【题型】填空题　【知识点】解析几何　【难度】medium
已知双曲线 \(\dfrac{x^2}{a^2} - \dfrac{y^2}{6 - a^2} = 1 (a > 0)\) 的左、右焦点分别为 \(F_1\)、\(F_2\)，通过 \(F_2\) 且倾斜角为 \(\dfrac{\pi}{3}\) 的直线与双曲线交于第一象限的点 \(A\)，延长 \(AF_2\) 至 \(B\) 使得 \(AB = AF_1\)。若 \(\triangle BF_1F_2\) 的面积为 \(3\sqrt{6}\)，则 \(a\) 的值为 \underline{\quad\quad}。
【解答】
\fontsize{12}{14}\selectfont

\textbf{【答案】} $\sqrt{3}$

\vspace{0.5em}
\textbf{【知识点】} 直线的点斜式方程及辨析、双曲线定义的理解、求双曲线的焦点坐标

\vspace{0.5em}
\textbf{【分析】} 由题意作图，根据三角形面积公式以及直线方程，结合双曲线的标准方程，可得答案。

\vspace{0.5em}
\textbf{【详解】} 由题意可作图如下：

由 \(\dfrac{x^2}{a^2} - \dfrac{y^2}{6 - a^2} = 1\)，则 \(b^2 = 6 - a^2 > 0\)，解得 \(0 < a < \sqrt{6}\)，且 \(c = \sqrt{a^2 + b^2} = \sqrt{6}\)，

则 \(F_1(-\sqrt{6}, 0)\)，\(F_2(\sqrt{6}, 0)\)，

设 \(B(x_B, y_B)\)，则 \(S_{\triangle BF_1F_2} = \dfrac{1}{2} \cdot |y_B| \cdot |F_1F_2| = \sqrt{6}|y_B| = 3\sqrt{6}\)，解得 \(y_B = -3\)，

由题意可得直线 \(AB\) 的斜率 \(\tan\dfrac{\pi}{3} = \sqrt{3}\)，则方程为 \(y = \sqrt{3}(x - \sqrt{6})\)，

将 \(y_B = -3\) 代入上式，则 \(-3 = \sqrt{3}(x_B - \sqrt{6})\)，解得 \(x_B = \sqrt{6} - \sqrt{3}\)，

由题意可得 \(|AF_1| - |AF_2| = |AB| - |AF_2| = |BF_2| = \sqrt{(\sqrt{6} - \sqrt{3} - \sqrt{6})^2 + (-3 - 0)^2} = 2\sqrt{3}\)，

易知 \(a = \sqrt{3}\)。

故答案为：\(\sqrt{3}\)。

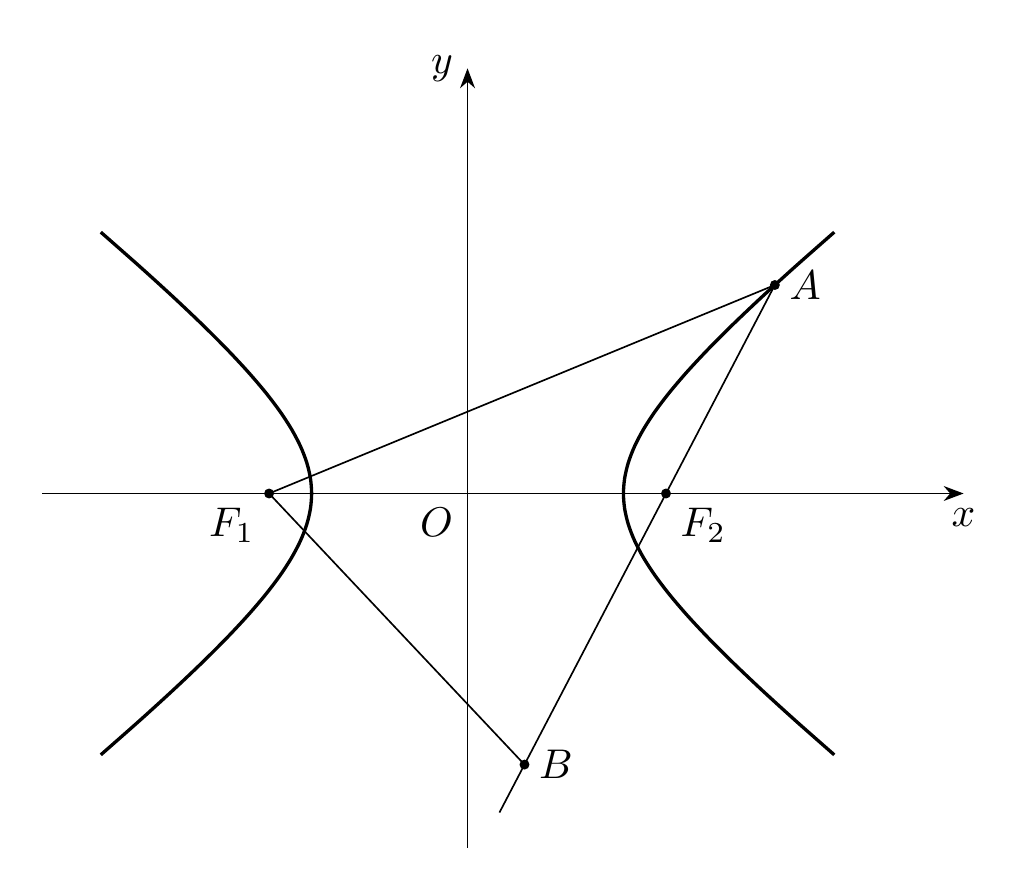